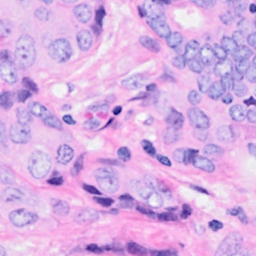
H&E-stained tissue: Breast